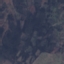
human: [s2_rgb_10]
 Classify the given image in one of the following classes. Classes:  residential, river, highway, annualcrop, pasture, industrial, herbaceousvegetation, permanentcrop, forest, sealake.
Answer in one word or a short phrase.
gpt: HerbaceousVegetation